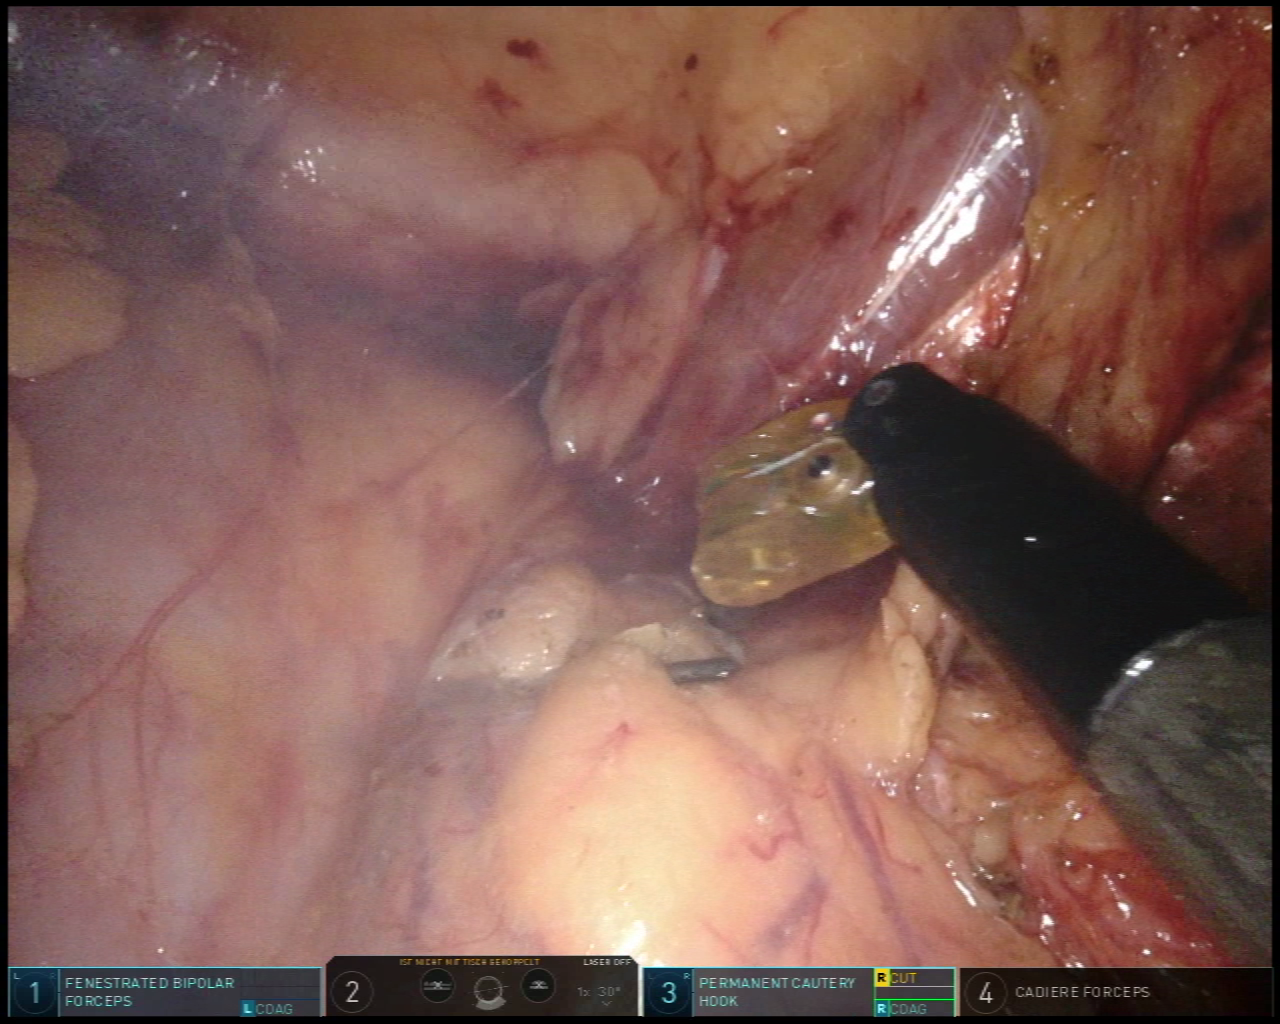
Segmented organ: ureter
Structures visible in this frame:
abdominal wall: no
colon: yes
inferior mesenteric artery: no
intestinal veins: no
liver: no
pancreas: no
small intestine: no
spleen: no
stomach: no
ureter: yes
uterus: no
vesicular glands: no